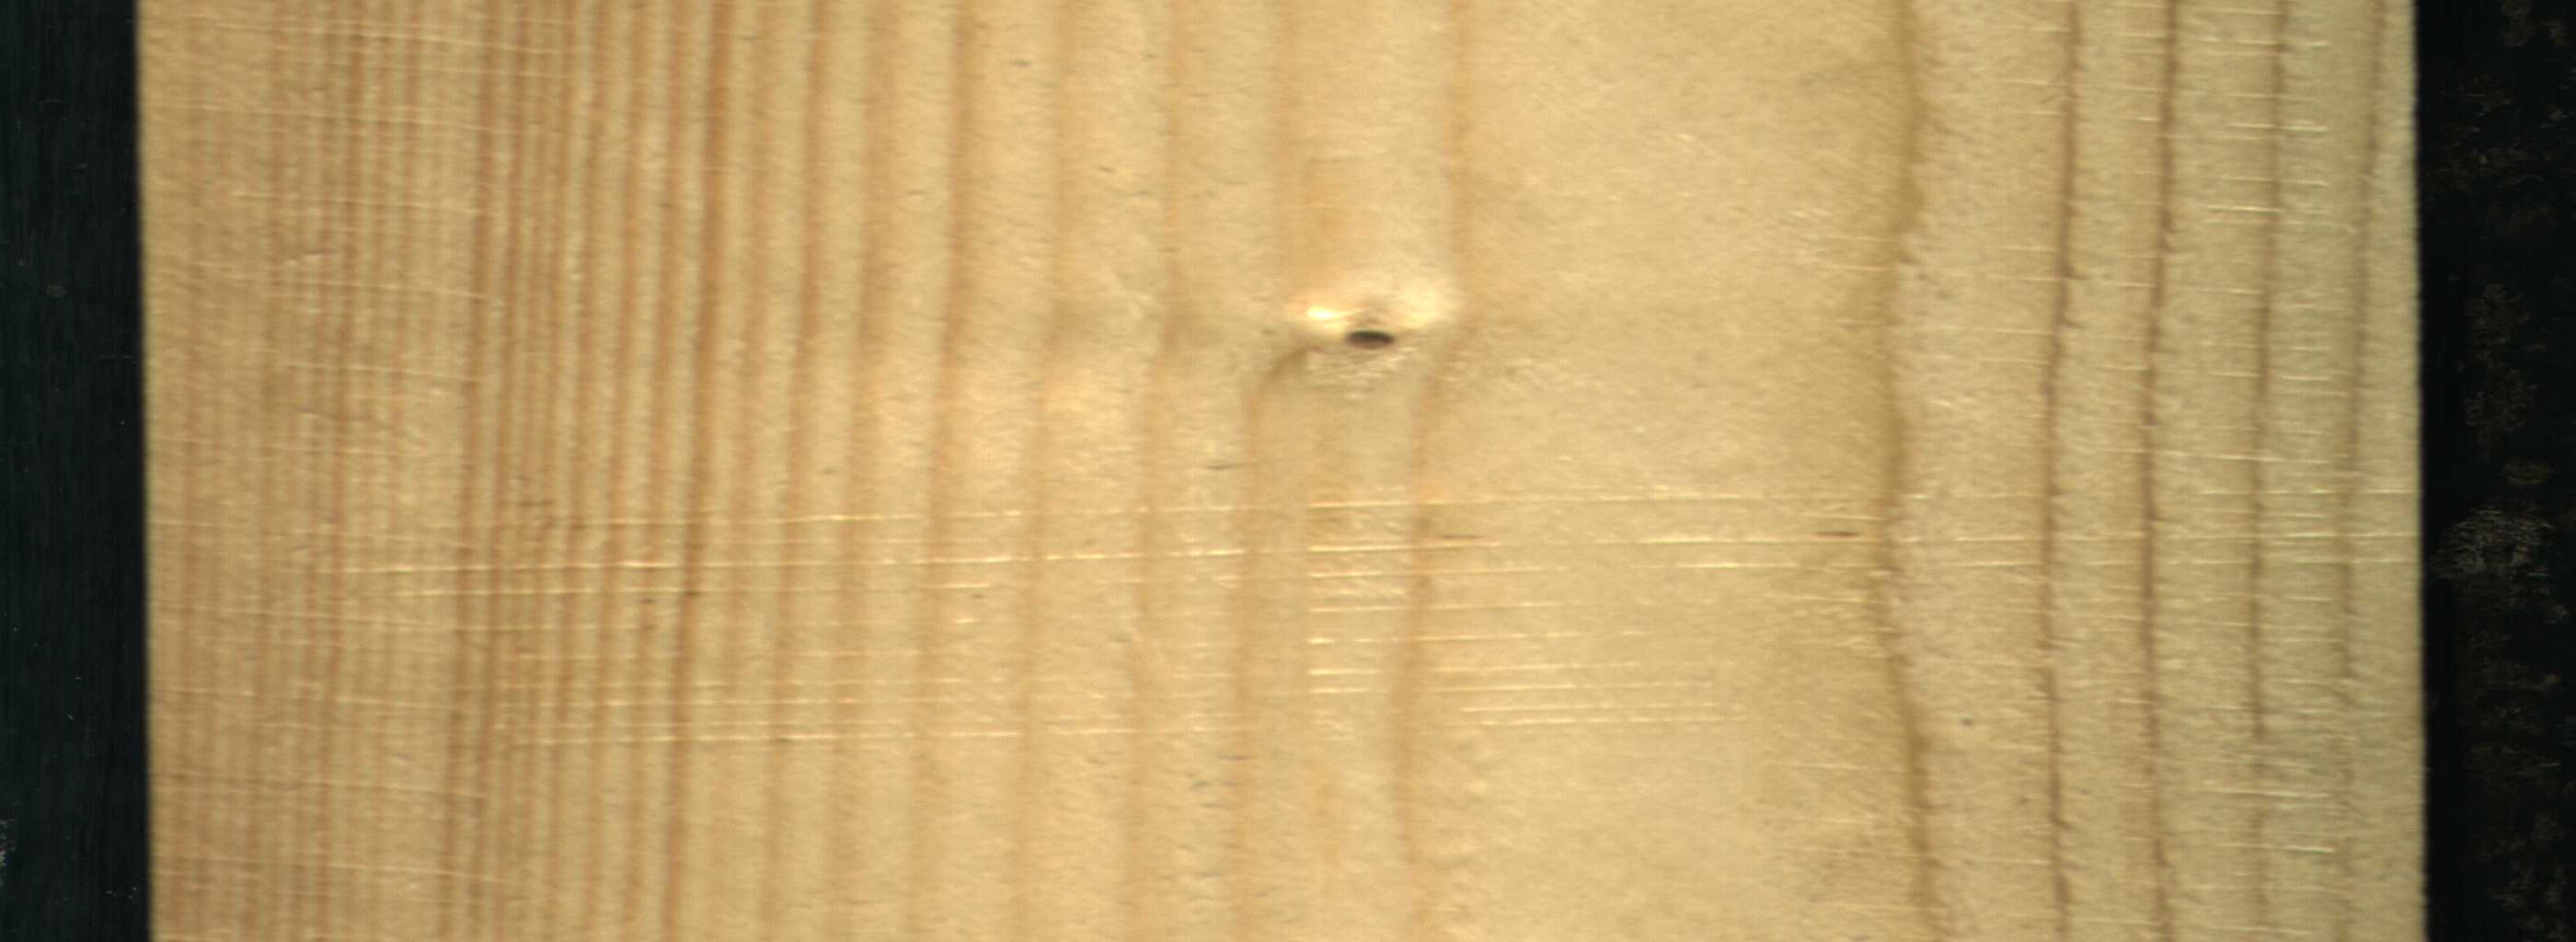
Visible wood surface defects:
Live_Knot